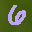
Label: 6